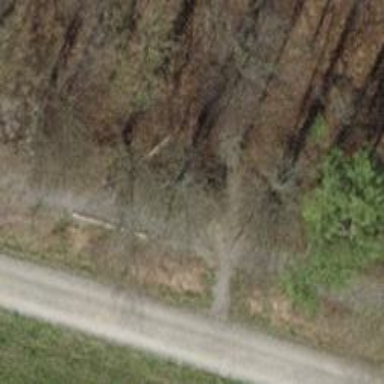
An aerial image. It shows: Brown bench.